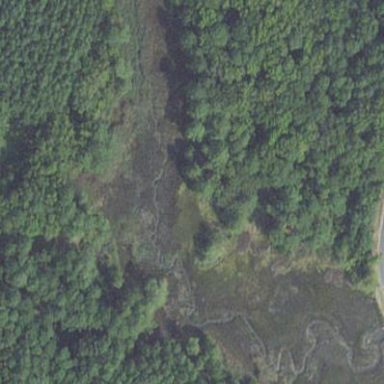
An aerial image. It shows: Tidal marsh wetland area.